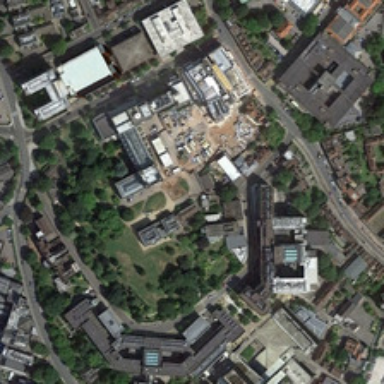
Many buildings and green trees are in two sides of two roads in a school .